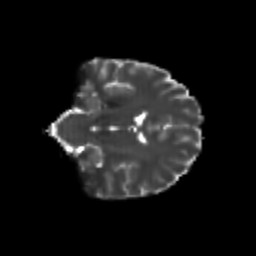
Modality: T2w
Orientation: coronal
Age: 23
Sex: female
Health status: healthy
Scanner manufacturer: philips
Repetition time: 7.391 s
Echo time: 0.08599 s